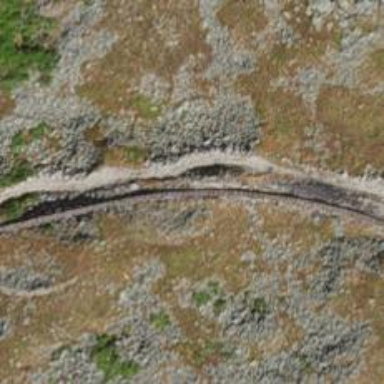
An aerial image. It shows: Preserved narrow-gauge railway.